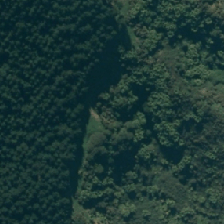
Land cover: broadleaved_indigenous_hardwood